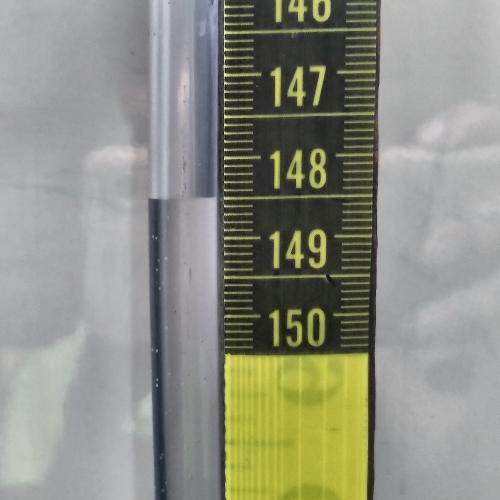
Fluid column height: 148.5 cm